V-образный сосуд представляет собой две пластины ширины $l$ и длины $L\gg l$. Пластины соединены снизу идеальным (без трения) шарниром. Сосуд прикреплен к потолку двумя веревками длины $l$, как показано на рисунке. Сосуд почти до краев наполнен водой плотностью $\rho$ и помещен в поле тяжести $g$. Поверхность воды покрыта невесомой тонкой телескопической пластиной (на рисунке отмечена красным), которая не может гнуться, но может как угодно удлиняться, а ее края могут скользить без трения по наклоненным пластинам V-образного сосуда. Эта пластина предназначена только для того, чтобы во время колебаний поверхность воды оставалась плоской. Массой веревок и пластин можно пренебречь. Также можно пренебречь движением воды перпендикулярно плоскости рисунка.
Найдите угол между пластинами.
Найдите минимальную частоту зеркально-симметричной моды колебаний системы. Рассчитайте числовой коэффициент в ответе с точностью 4 значащих цифры.
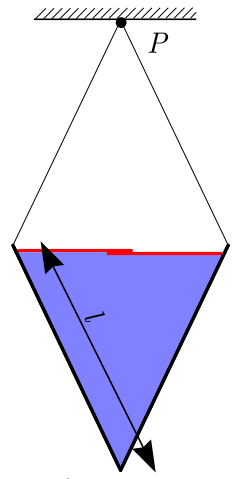
Найдите угол между пластинами.
Решение: Пусть угол между пластинами равен $2\alpha$. Поскольку длины нитей равны ширине пластин, угол между нитями также равен $2\alpha$. Угол между пластинами в положении равновесия обозначим за $2\alpha_0$. Площадь поперечного сечения жидкости $S$ равна: $$S=\displaystyle\frac{l^2\sin2\alpha_0}{2} $$ Пусть при угле между пластинами $2\alpha$ ширина соприкосновения жидкости с пластинами равна $L$. Поскольку жидкость несжимаема, при любом значении угла между пластинами площадь поперечного сечения жидкости равна $S$, откуда: $$L(\alpha)=l\sqrt{\displaystyle\frac{\sin2\alpha_0}{\sin2\alpha}} $$ Введём ось $y$, направленную вертикально вверх, начало которой расположено в точке крепления нитей. Центр масс жидкости расположен в точке пересечения медиан треугольника, образованного поперечным сечением жидкости. Тогда при произвольном значении угла $2\alpha$ координата $y$ центра масс жидкости следующая: $$y_{\text{цм}}=\displaystyle\frac{2L\cos\alpha}{3}-2l\cos\alpha $$ или же, подставив полученное ранее выражение для $L(\alpha)$: $$y_{\text{цм}}=l\left(\displaystyle\frac{2}{3}\sqrt{\displaystyle\frac{\sin\alpha_0\cos\alpha_0}{\tan\alpha}}-2\cos\alpha\right) $$ В положении равновесия потенциальная энергия жидкости в поле тяжести Земли минимальна. Для нахождения минимума найдём производную $y_{\text{цм}}$ по углу $\alpha$ $$\displaystyle\frac{dy_{\text{цм}}}{d\alpha}=l\left(2\sin\alpha-\displaystyle\frac{1}{3}\sqrt{\displaystyle\frac{\sin\alpha_0\cos\alpha_0}{\sin^3\alpha\cos\alpha}}\right) $$ и, подставив значение $\alpha=\alpha_0$, приравняем её к нулю: $$2\sin\alpha_0=\displaystyle\frac{1}{3\sin\alpha_0}\Rightarrow\sin^2\alpha_0=\displaystyle\frac{1}{6} $$ Воспользуемся тригонометрическим преобразованием $$\cos2\alpha_0=1-2\sin^2\alpha_0 $$ откуда: Приращение потенциальной энергии жидкости в поле тяжести Земли вблизи значения $\alpha_0$ можно записать в следующем виде: $$\Delta{W}_p=\displaystyle\frac{mg\Delta{\alpha}^2}{2}\displaystyle\frac{d^2y_{\text{цм}}}{d\alpha^2} $$ Найдём вторую производную координаты $y_{\text{цм}}$ по углу $\alpha$ в положении $\alpha=\alpha_0$: $$\displaystyle\frac{d^2y_{\text{цм}}}{d\alpha^2}=l\left(2\cos\alpha_0+\displaystyle\frac{3\cos^2\alpha_0-\sin^2\alpha_0}{6\sin^2\alpha_0\cos\alpha_0}\right) $$ Для удобства приведём выражение к переменной $\cos2\alpha$: $$\displaystyle\frac{d^2y_{\text{цм}}}{d\alpha^2}=l\sqrt{2}\left(\sqrt{1+\cos2\alpha_0}+\displaystyle\frac{1+2\cos2\alpha_0}{3(1-\cos2\alpha_0)\sqrt{1+\cos2\alpha_0}}\right) $$ Масса жидкости равна: $$m=\displaystyle\frac{{\rho}Ll^2\sin2\alpha_0}{2} $$ Окончательно для приращения потенциальной энергии получим: $$\Delta{W}_p=\displaystyle\frac{{\rho}gLl^3\sin2\alpha_0}{2\sqrt{2}}\left(\sqrt{1+\cos2\alpha_0}+\displaystyle\frac{1+2\cos2\alpha_0}{3(1-\cos2\alpha_0)\sqrt{1+\cos2\alpha_0}}\right)\Delta{\alpha}^2 $$ Подставим полученное ранее значение $\alpha_0$: $$\Delta{W}_p=\rho gLl^3\sqrt{\displaystyle\frac{2}{3}}\Delta{\alpha}^2 $$ Перейдём к поиску кинетической энергии жидкости $E_k$. Из теоремы Кёнига следует, что её можно записать в следующем виде: $$E_k=E_{k_{\text{цм}}}+E_{k_{\text{отн}}} $$ где $E_{k_{\text{цм}}}$ - кинетическая энергия движения центра масс, а $E_{k_{\text{отн}}}$ - кинетическая энергия движения относительно центра масс. Найдём скорость центра масс: $$\displaystyle\frac{dy_{\text{цм}}}{dt}=\displaystyle\frac{dy_{\text{цм}}}{d\alpha}\displaystyle\frac{d\alpha}{dt} $$ Поскольку в положении равновесия величина $\displaystyle\frac{dy_{\text{цм}}}{d\alpha}=0$, кинетической энергией движения центра масс можно пренебречь. Распределение скоростей жидкости проще всего найти, рассмотрев её движение в системе отсчёта, связанной с шарнирным соединением пластин. Введём систему координат $xy'$ лежащую в плоскости рисунка. Ось $y'$ направлена вертикально вниз, а ось $x$ направлена, для определённости, влево (в действительности, в силу симметрии её направление не имеет значения), а начало координат расположено в точке шарнирного соединения пластин. Элементы жидкости, контактирующие с красной пластиной, по всей площади контакта имеют проекцию вектора скорости на ось $y'$, равную скорости красной пластины $v_{\text{к}}$, выражение для которой следующее: $$v_{\text{к}}(\alpha_0)=\displaystyle\frac{l\dot{\alpha}}{2\sin\alpha_0} $$ Проведём в жидкости некоторое сечение $S$, параллельное красной пластине. Из подобия треугольников следует, что проекция скорости сечения $S$ на ось $y'$ прямо пропорциональна соответствующей координате, что говорит о том, что во всех точках жидкости с координатой $y'$ проекции их скоростей на соответствующую ось должны быть одинаковы в силу подобия течений. Значит, для зависимости $v_{y'}(y')$ имеем: $$v_{y'}(y')=\displaystyle\frac{v_{\text{к}}}{l\cos\alpha_0}y'=\displaystyle\frac{\dot{\alpha}}{\sin2\alpha_0}y' $$ Перейдём к распределению горизонтальных составляющих скоростей жидкости. В силу симметрии понятно, что $v_x(0,y')=0$. Далее, воспользуемся уравнением несжимаемости жидкости: $$\nabla\vec{v}=\displaystyle\frac{\partial{v}_x}{\partial{x}}+\displaystyle\frac{\partial{v}_y'}{\partial{y'}}=0 $$ откуда: $$\displaystyle\frac{\partial{v}_x}{\partial{x}}=-\displaystyle\frac{\dot{\alpha}}{\sin2\alpha_0}=const $$ и, поскольку $v_x(0,y')=0$: $$v_x(x)=-\displaystyle\frac{\dot{\alpha}}{\sin2\alpha_0}x $$ Вернёмся в неподвижную систему отсчёта. Распределение вертикальных компонент скорости при этом изменится. Если в положении центра масс жидкости ввести вертикально вниз ось $y$, то вектор скорости выражается следующим образом: $$\vec{v}=\displaystyle\frac{\dot{\alpha}}{\sin2\alpha_0}(-x\vec{e}_x+y\vec{e}_y) $$ Тогда кинетическую энергию движения относительно центра масс можно записать в виде: $$E_k=\int \displaystyle\frac{v^2dm}{2}=\displaystyle\frac{\dot{\alpha}^2}{2\sin^2 2\alpha_0}\int (x^2+y^2)dm $$ Заметим, что последний интеграл в точности равен моменту инерции жидкости относительно оси, проходящей через центр масс перпендикулярно плоскости рисунка. Найдём его. Рассмотрим произвольный треугольник массы $m$ с произвольными сторонами $a$, $b$ и $c$. Любой треугольник можно разбить на $4$ одинаковых. Тогда уравнение для момента инерции следующее: $$I=4\cdot{\displaystyle\frac{I}{16}}+\displaystyle\frac{m\left(M^2_a+M^2_b+M^2_c\right)}{4\cdot{9}} $$ где $M^2_a, M^2_b, M^2_c$ - квадраты длин медиан, проведённых к сторонам $a$, $b$ и $c$. Выражения для них следующие: $$M^2_a=\displaystyle\frac{2b^2+2c^2-a^2}{4}\quad M^2_b=\displaystyle\frac{2a^2+2c^2-b^2}{4}\quad M^2_c=\displaystyle\frac{2a^2+2b^2-c^2}{4} $$ откуда: $$I=\displaystyle\frac{m(a^2+b^2+c^2)}{36} $$ Отсюда, для кинетической энергии получим: $$E_k=\displaystyle\frac{{\rho}Ll^4(2-\cos2\alpha_0)\dot{\alpha}^2}{72\sin2\alpha_0} $$ После подстановки значения $\alpha_0$: $$E_k=\displaystyle\frac{{\rho}Ll^4\dot{\alpha}^2}{18\sqrt{5}} $$ Выражение для полной энергии следующее: $$\displaystyle\frac{{\rho}Ll^4\dot{\alpha}^2}{18\sqrt{5}}+\rho gLl^3\sqrt{\displaystyle\frac{2}{3}}\Delta{\alpha}^2=E $$ Дифференцируя, получим:
Ответ: $2\alpha_0=\arccos \cfrac{2}{3}$  Приращение потенциальной энергии жидкости в поле тяжести Земли вблизи значения $\alpha_0$ можно записать в следующем виде: $$\Delta{W}_p=\displaystyle\frac{mg\Delta{\alpha}^2}{2}\displaystyle\frac{d^2y_{\text{цм}}}{d\alpha^2} $$ Найдём вторую производную координаты $y_{\text{цм}}$ по углу $\alpha$ в положении $\alpha=\alpha_0$: $$\displaystyle\frac{d^2y_{\text{цм}}}{d\alpha^2}=l\left(2\cos\alpha_0+\displaystyle\frac{3\cos^2\alpha_0-\sin^2\alpha_0}{6\sin^2\alpha_0\cos\alpha_0}\right) $$ Для удобства приведём выражение к переменной $\cos2\alpha$: $$\displaystyle\frac{d^2y_{\text{цм}}}{d\alpha^2}=l\sqrt{2}\left(\sqrt{1+\cos2\alpha_0}+\displaystyle\frac{1+2\cos2\alpha_0}{3(1-\cos2\alpha_0)\sqrt{1+\cos2\alpha_0}}\right) $$ Масса жидкости равна: $$m=\displaystyle\frac{{\rho}Ll^2\sin2\alpha_0}{2} $$ Окончательно для приращения потенциальной энергии получим: $$\Delta{W}_p=\displaystyle\frac{{\rho}gLl^3\sin2\alpha_0}{2\sqrt{2}}\left(\sqrt{1+\cos2\alpha_0}+\displaystyle\frac{1+2\cos2\alpha_0}{3(1-\cos2\alpha_0)\sqrt{1+\cos2\alpha_0}}\right)\Delta{\alpha}^2 $$ Подставим полученное ранее значение $\alpha_0$: $$\Delta{W}_p=\rho gLl^3\sqrt{\displaystyle\frac{2}{3}}\Delta{\alpha}^2 $$ Перейдём к поиску кинетической энергии жидкости $E_k$. Из теоремы Кёнига следует, что её можно записать в следующем виде: $$E_k=E_{k_{\text{цм}}}+E_{k_{\text{отн}}} $$ где $E_{k_{\text{цм}}}$ - кинетическая энергия движения центра масс, а $E_{k_{\text{отн}}}$ - кинетическая энергия движения относительно центра масс. Найдём скорость центра масс: $$\displaystyle\frac{dy_{\text{цм}}}{dt}=\displaystyle\frac{dy_{\text{цм}}}{d\alpha}\displaystyle\frac{d\alpha}{dt} $$ Поскольку в положении равновесия величина $\displaystyle\frac{dy_{\text{цм}}}{d\alpha}=0$, кинетической энергией движения центра масс можно пренебречь. Распределение скоростей жидкости проще всего найти, рассмотрев её движение в системе отсчёта, связанной с шарнирным соединением пластин. Введём систему координат $xy'$ лежащую в плоскости рисунка. Ось $y'$ направлена вертикально вниз, а ось $x$ направлена, для определённости, влево (в действительности, в силу симметрии её направление не имеет значения), а начало координат расположено в точке шарнирного соединения пластин. Элементы жидкости, контактирующие с красной пластиной, по всей площади контакта имеют проекцию вектора скорости на ось $y'$, равную скорости красной пластины $v_{\text{к}}$, выражение для которой следующее: $$v_{\text{к}}(\alpha_0)=\displaystyle\frac{l\dot{\alpha}}{2\sin\alpha_0} $$ Проведём в жидкости некоторое сечение $S$, параллельное красной пластине. Из подобия треугольников следует, что проекция скорости сечения $S$ на ось $y'$ прямо пропорциональна соответствующей координате, что говорит о том, что во всех точках жидкости с координатой $y'$ проекции их скоростей на соответствующую ось должны быть одинаковы в силу подобия течений. Значит, для зависимости $v_{y'}(y')$ имеем: $$v_{y'}(y')=\displaystyle\frac{v_{\text{к}}}{l\cos\alpha_0}y'=\displaystyle\frac{\dot{\alpha}}{\sin2\alpha_0}y' $$ Перейдём к распределению горизонтальных составляющих скоростей жидкости. В силу симметрии понятно, что $v_x(0,y')=0$. Далее, воспользуемся уравнением несжимаемости жидкости: $$\nabla\vec{v}=\displaystyle\frac{\partial{v}_x}{\partial{x}}+\displaystyle\frac{\partial{v}_y'}{\partial{y'}}=0 $$ откуда: $$\displaystyle\frac{\partial{v}_x}{\partial{x}}=-\displaystyle\frac{\dot{\alpha}}{\sin2\alpha_0}=const $$ и, поскольку $v_x(0,y')=0$: $$v_x(x)=-\displaystyle\frac{\dot{\alpha}}{\sin2\alpha_0}x $$ Вернёмся в неподвижную систему отсчёта. Распределение вертикальных компонент скорости при этом изменится. Если в положении центра масс жидкости ввести вертикально вниз ось $y$, то вектор скорости выражается следующим образом: $$\vec{v}=\displaystyle\frac{\dot{\alpha}}{\sin2\alpha_0}(-x\vec{e}_x+y\vec{e}_y) $$ Тогда кинетическую энергию движения относительно центра масс можно записать в виде: $$E_k=\int \displaystyle\frac{v^2dm}{2}=\displaystyle\frac{\dot{\alpha}^2}{2\sin^2 2\alpha_0}\int (x^2+y^2)dm $$ Заметим, что последний интеграл в точности равен моменту инерции жидкости относительно оси, проходящей через центр масс перпендикулярно плоскости рисунка. Найдём его. Рассмотрим произвольный треугольник массы $m$ с произвольными сторонами $a$, $b$ и $c$. Любой треугольник можно разбить на $4$ одинаковых. Тогда уравнение для момента инерции следующее: $$I=4\cdot{\displaystyle\frac{I}{16}}+\displaystyle\frac{m\left(M^2_a+M^2_b+M^2_c\right)}{4\cdot{9}} $$ где $M^2_a, M^2_b, M^2_c$ - квадраты длин медиан, проведённых к сторонам $a$, $b$ и $c$. Выражения для них следующие: $$M^2_a=\displaystyle\frac{2b^2+2c^2-a^2}{4}\quad M^2_b=\displaystyle\frac{2a^2+2c^2-b^2}{4}\quad M^2_c=\displaystyle\frac{2a^2+2b^2-c^2}{4} $$ откуда: $$I=\displaystyle\frac{m(a^2+b^2+c^2)}{36} $$ Отсюда, для кинетической энергии получим: $$E_k=\displaystyle\frac{{\rho}Ll^4(2-\cos2\alpha_0)\dot{\alpha}^2}{72\sin2\alpha_0} $$ После подстановки значения $\alpha_0$: $$E_k=\displaystyle\frac{{\rho}Ll^4\dot{\alpha}^2}{18\sqrt{5}} $$ Выражение для полной энергии следующее: $$\displaystyle\frac{{\rho}Ll^4\dot{\alpha}^2}{18\sqrt{5}}+\rho gLl^3\sqrt{\displaystyle\frac{2}{3}}\Delta{\alpha}^2=E $$ Дифференцируя, получим:

Найдите минимальную частоту зеркально-симметричной моды колебаний системы. Рассчитайте числовой коэффициент в ответе с точностью 4 значащих цифры.
Ответ: $\omega=\sqrt{30\sqrt{\cfrac{6}{5}} \cfrac{g}{l}}\approx 5.733\sqrt{g/l}$
Темы:
T, ★, Механика, Колебания, Physics Cup, 2018